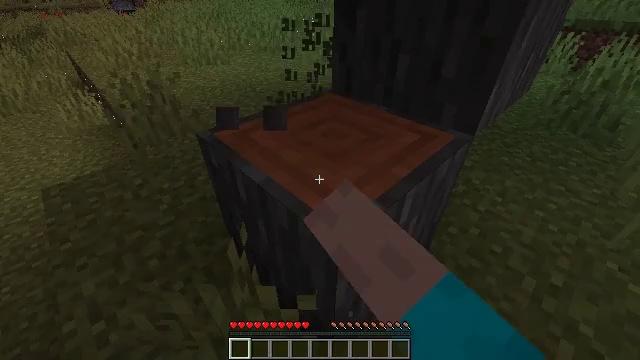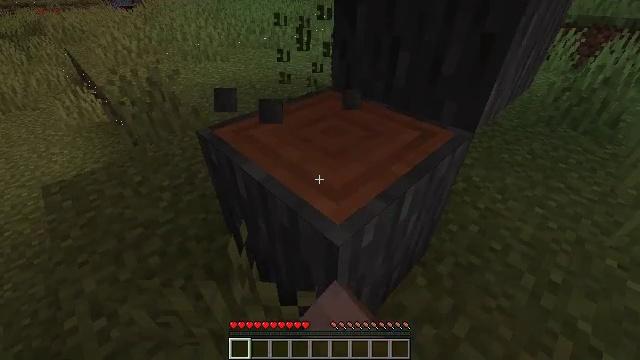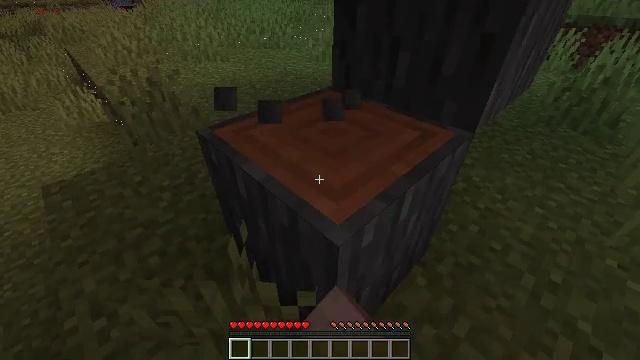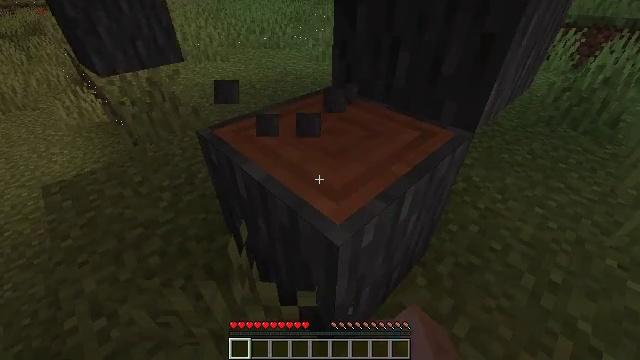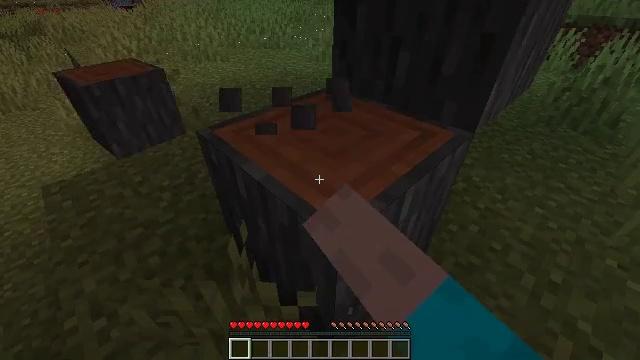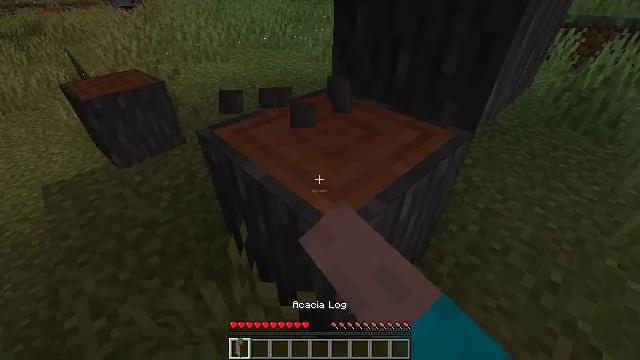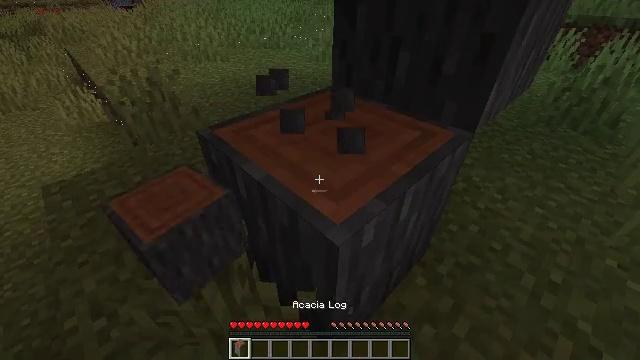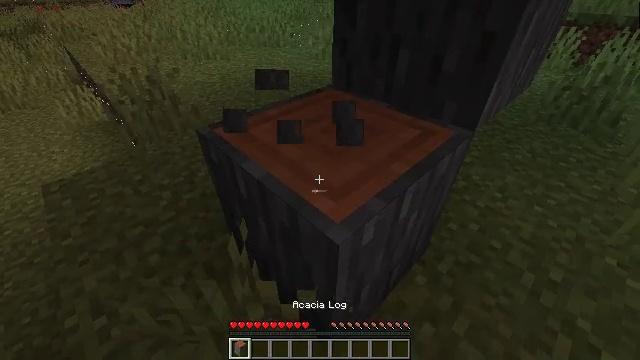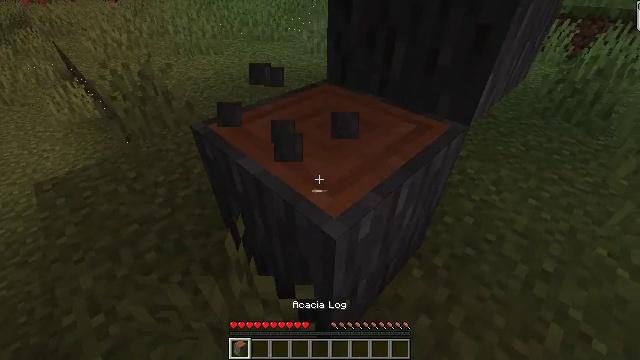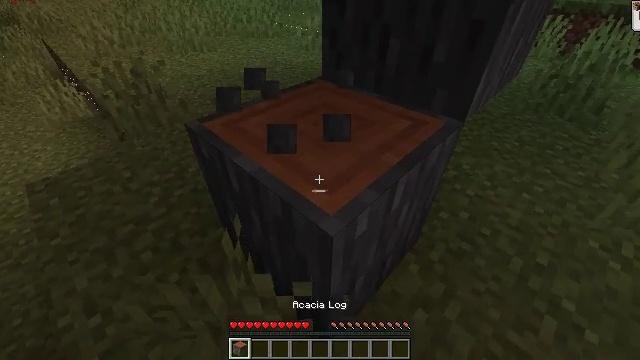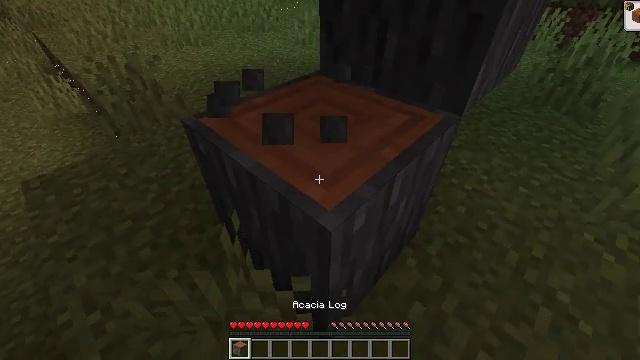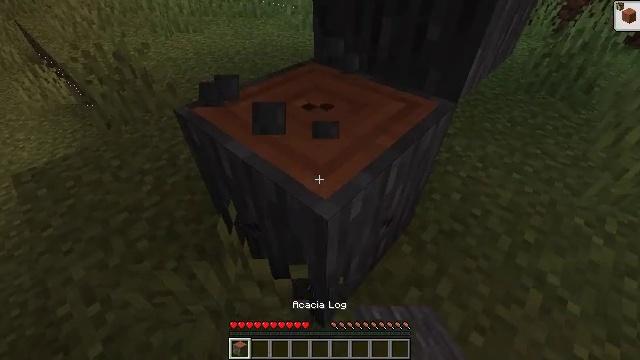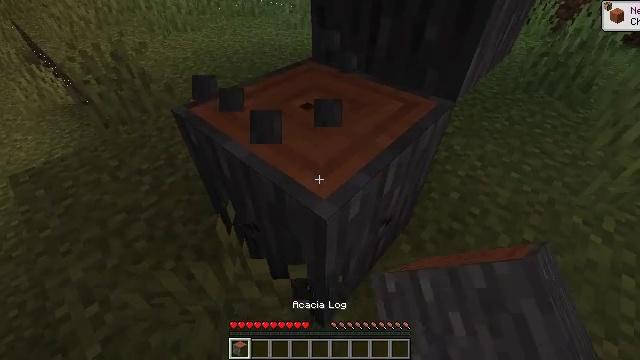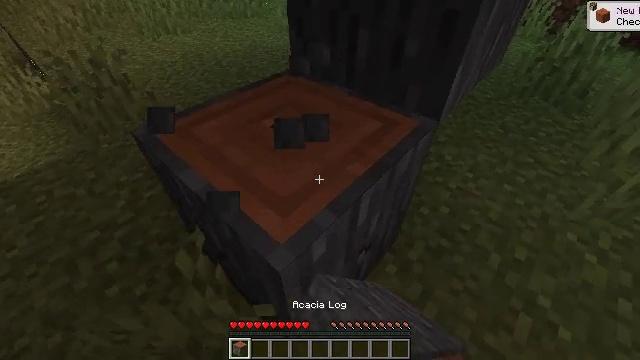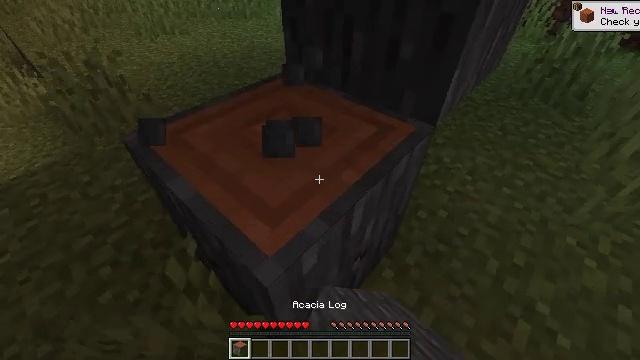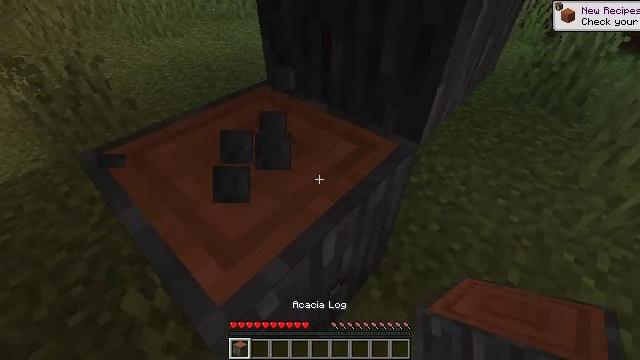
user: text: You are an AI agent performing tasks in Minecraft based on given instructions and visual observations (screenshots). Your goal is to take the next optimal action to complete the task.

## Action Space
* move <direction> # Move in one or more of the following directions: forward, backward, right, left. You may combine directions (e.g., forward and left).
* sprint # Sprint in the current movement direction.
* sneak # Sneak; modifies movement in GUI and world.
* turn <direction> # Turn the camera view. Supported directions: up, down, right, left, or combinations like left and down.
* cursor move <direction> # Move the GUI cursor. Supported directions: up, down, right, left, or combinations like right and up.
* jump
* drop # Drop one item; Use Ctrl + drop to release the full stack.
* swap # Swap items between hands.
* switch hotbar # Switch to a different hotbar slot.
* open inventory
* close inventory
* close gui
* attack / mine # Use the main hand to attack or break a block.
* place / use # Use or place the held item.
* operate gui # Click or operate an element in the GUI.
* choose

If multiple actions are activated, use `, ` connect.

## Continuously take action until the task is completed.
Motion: motion action
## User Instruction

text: Mine acacia log from the tree's trunk.
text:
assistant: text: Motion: attack / mine
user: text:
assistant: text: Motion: attack / mine
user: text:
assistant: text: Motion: attack / mine
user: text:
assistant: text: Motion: attack / mine
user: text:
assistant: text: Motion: attack / mine
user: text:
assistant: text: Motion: attack / mine
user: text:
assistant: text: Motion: attack / mine
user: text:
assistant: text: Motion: turn right and down, attack / mine
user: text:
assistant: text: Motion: turn right, attack / mine
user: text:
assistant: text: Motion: turn down, attack / mine
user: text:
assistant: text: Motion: turn right and down, attack / mine
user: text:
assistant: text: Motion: move forward, attack / mine
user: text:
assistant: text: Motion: move forward, attack / mine
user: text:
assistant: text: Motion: move forward, attack / mine
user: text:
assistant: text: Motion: attack / mine
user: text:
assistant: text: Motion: turn right and down, attack / mine
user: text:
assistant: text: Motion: turn right and down, attack / mine
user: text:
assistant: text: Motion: attack / mine
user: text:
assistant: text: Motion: attack / mine
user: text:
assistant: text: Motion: attack / mine
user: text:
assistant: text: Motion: turn left, attack / mine
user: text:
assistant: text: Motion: turn left, attack / mine
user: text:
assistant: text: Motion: turn left, attack / mine
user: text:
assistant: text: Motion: attack / mine
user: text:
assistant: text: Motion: attack / mine
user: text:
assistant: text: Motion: attack / mine
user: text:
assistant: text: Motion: attack / mine
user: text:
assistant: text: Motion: attack / mine
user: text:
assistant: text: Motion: attack / mine
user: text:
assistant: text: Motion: attack / mine